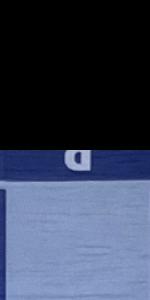
Label: Empty